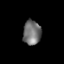
Tissue: lung
Cell type: Fibroblasts
Senescence score: 0.6486
Nuclear area (px): 434
Mean DAPI intensity: 112.578